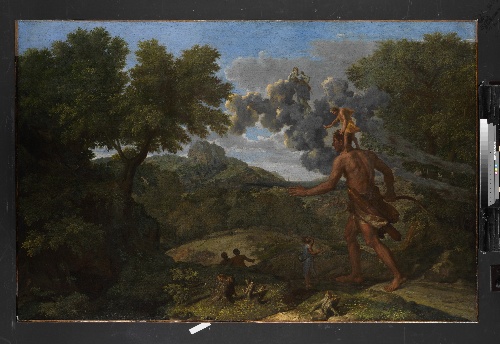
Title: Blind Orion Searching for the Rising Sun
Artist: Nicolas Poussin
Artist bio: French, Les Andelys 1594–1665 Rome
Date: 1658
Object type: Painting
Classification: Paintings
Medium: Oil on canvas
Dimensions: 46 7/8 x 72 in. (119.1 x 182.9 cm)
Department: European Paintings
Credit line: Fletcher Fund, 1924
Accession year: 1924
Repository: Metropolitan Museum of Art, New York, NY
Tags: Orion|Diana|Landscapes